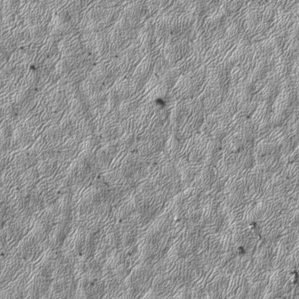
Label: frost